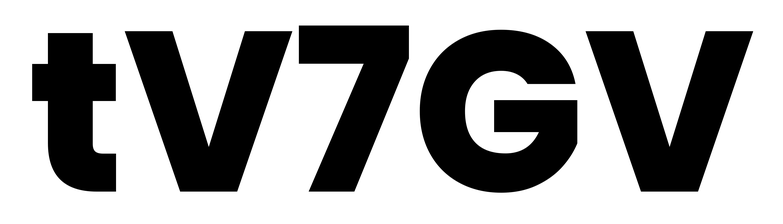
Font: Poppins-ExtraBold